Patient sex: F
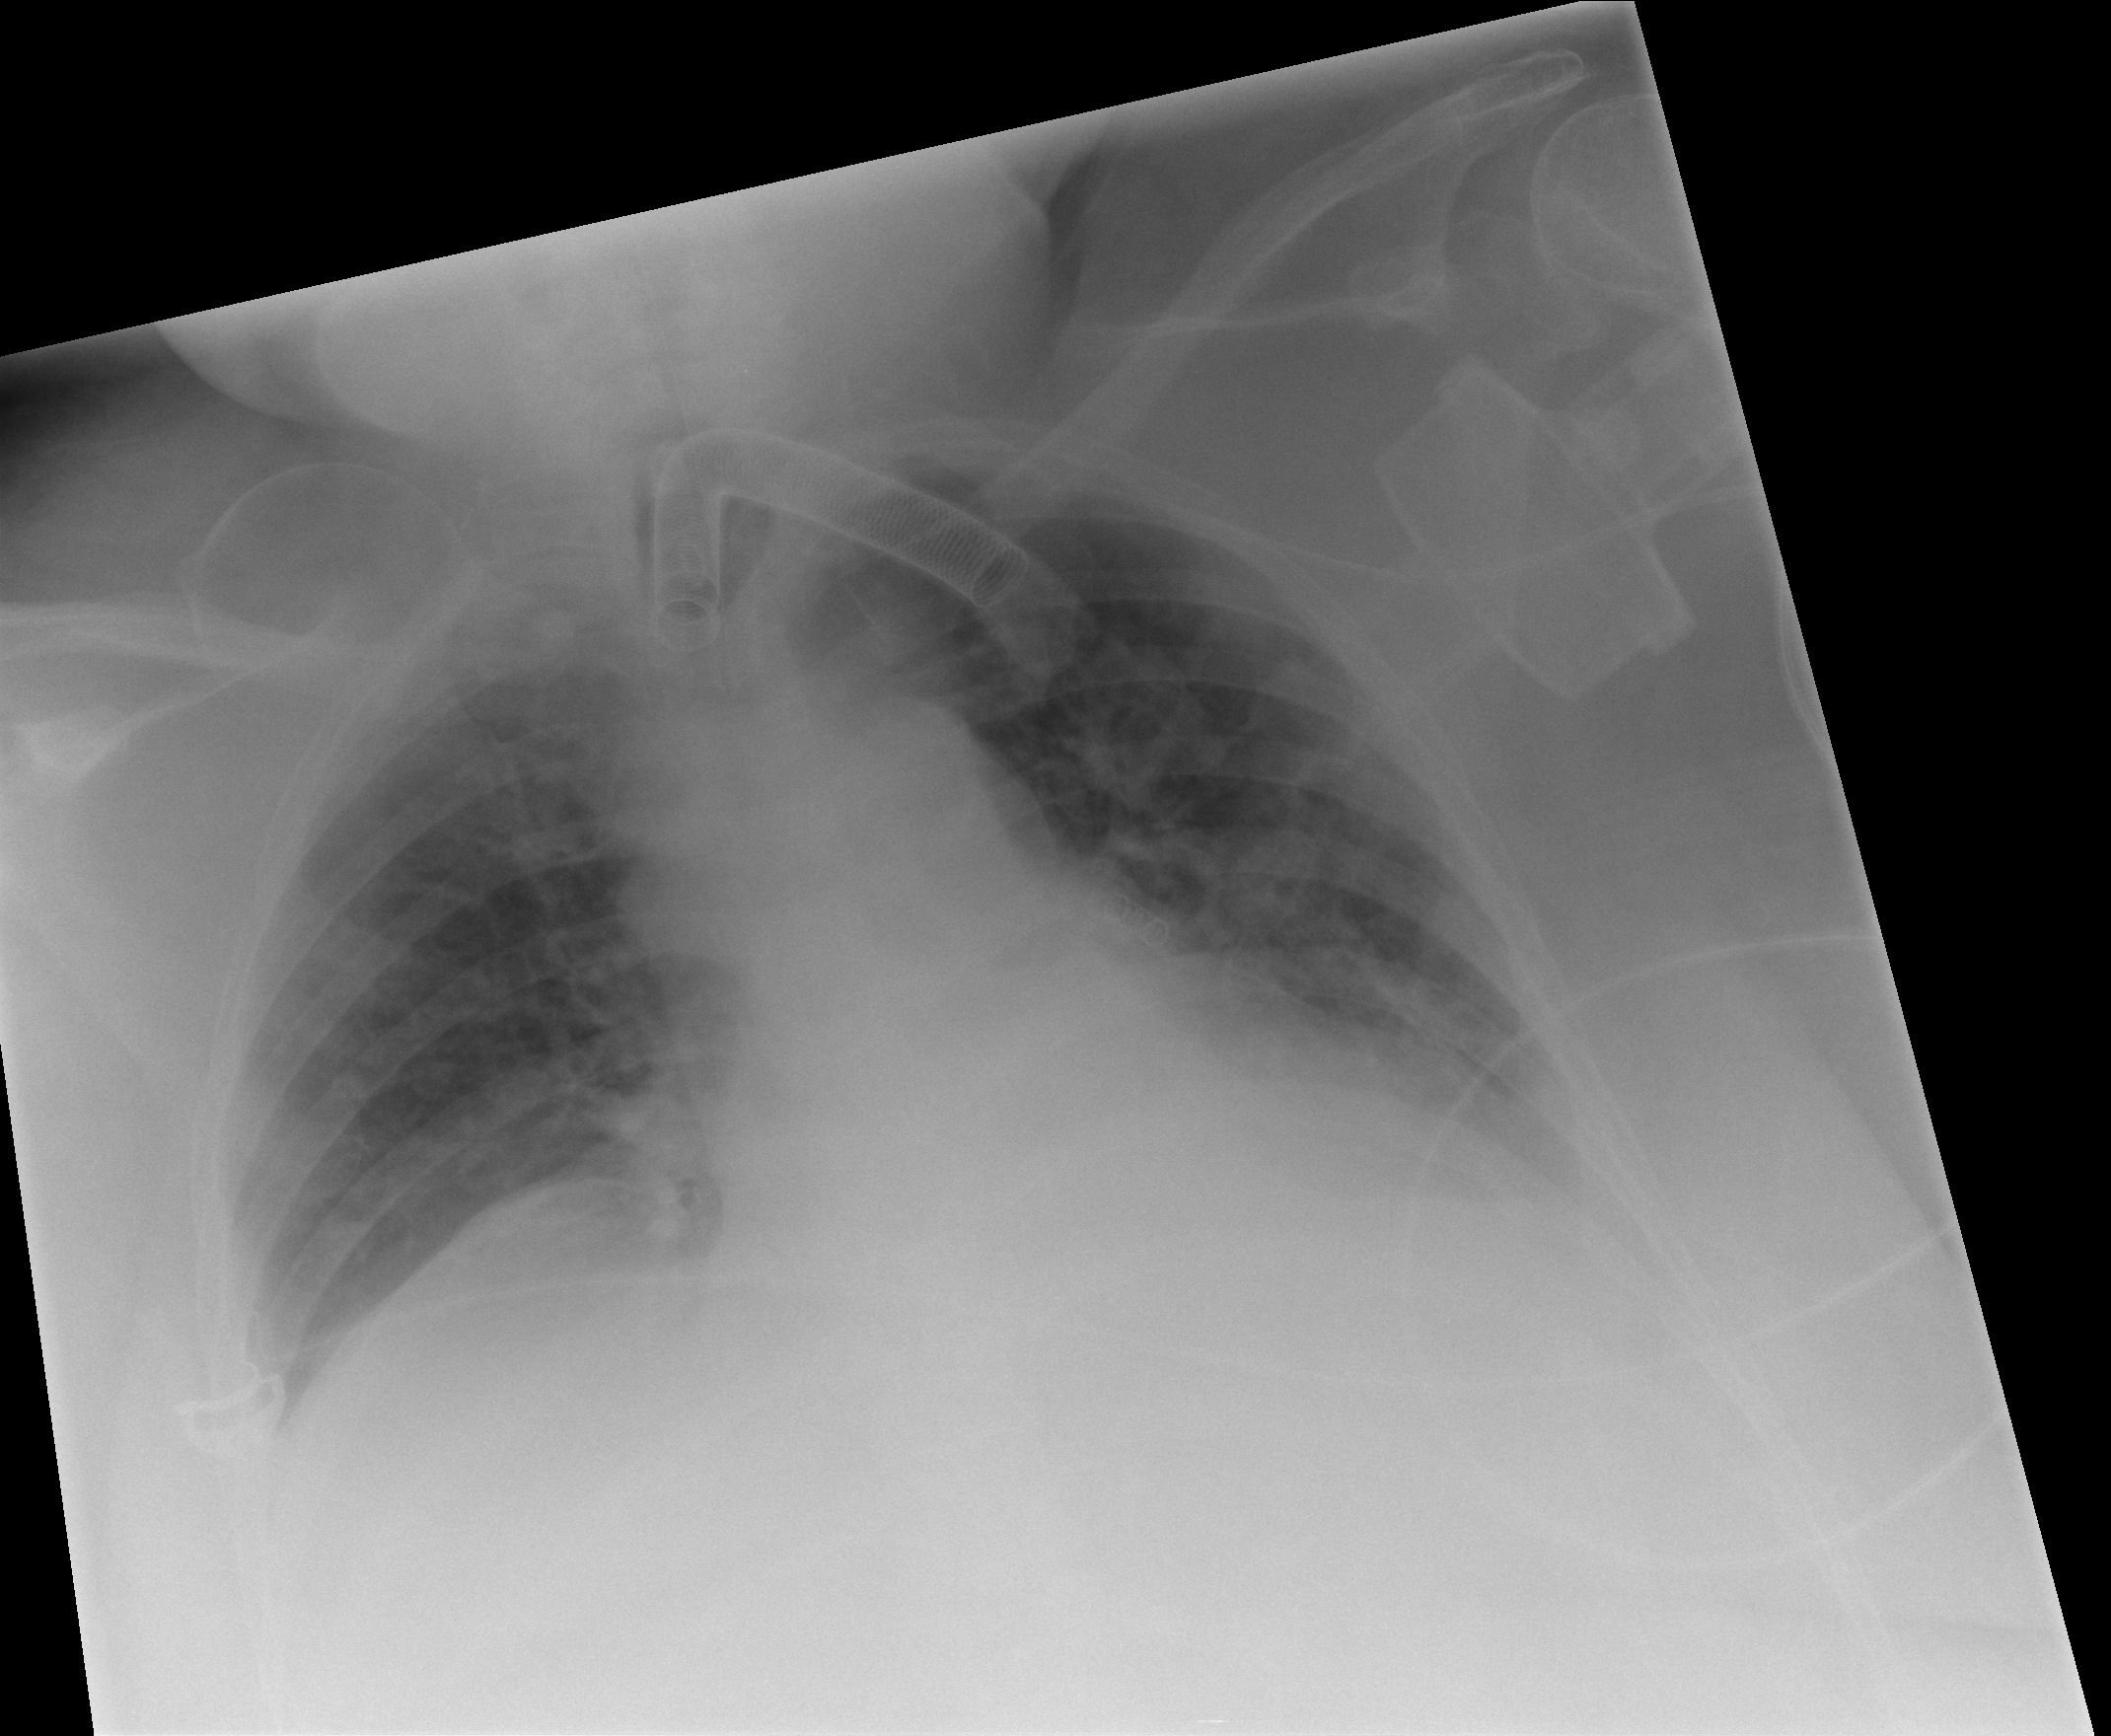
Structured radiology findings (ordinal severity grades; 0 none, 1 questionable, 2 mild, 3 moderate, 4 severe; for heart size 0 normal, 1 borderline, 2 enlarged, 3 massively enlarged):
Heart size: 2
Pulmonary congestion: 3
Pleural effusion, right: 0
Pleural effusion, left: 2
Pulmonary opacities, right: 0
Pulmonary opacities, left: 2
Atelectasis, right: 3
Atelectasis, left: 2